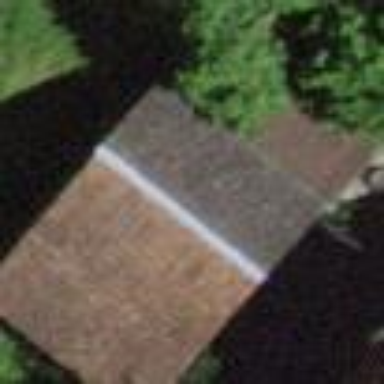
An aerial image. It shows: Barn.